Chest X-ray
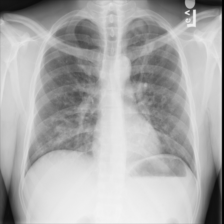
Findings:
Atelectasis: negative
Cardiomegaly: negative
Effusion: negative
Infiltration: positive
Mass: positive
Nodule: negative
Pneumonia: negative
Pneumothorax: negative
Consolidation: negative
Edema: negative
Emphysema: negative
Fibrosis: negative
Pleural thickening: negative
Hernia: negative